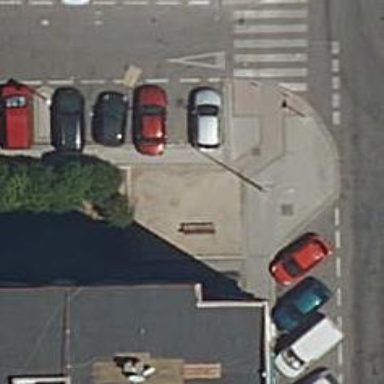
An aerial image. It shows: Kerb barrier.